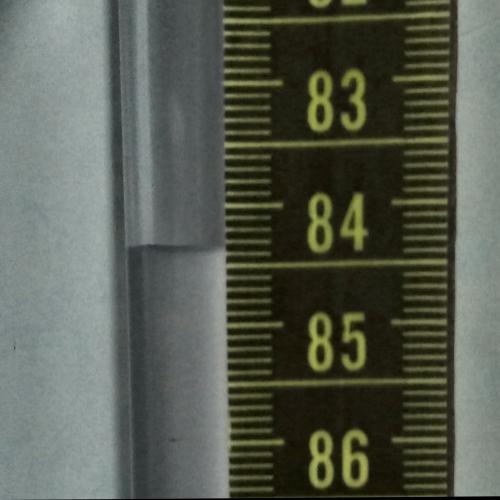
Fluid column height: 84.4 cm